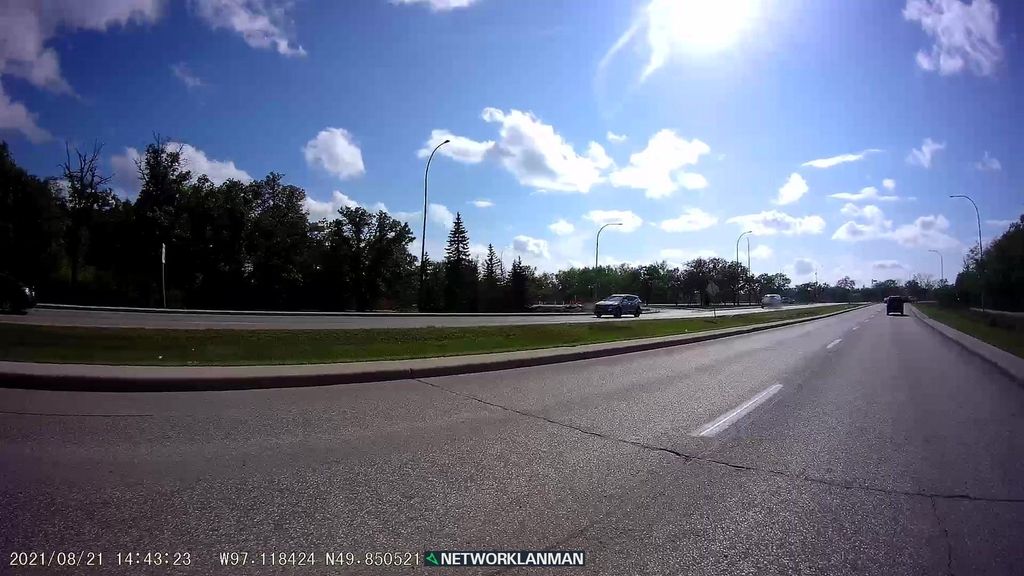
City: winnipeg